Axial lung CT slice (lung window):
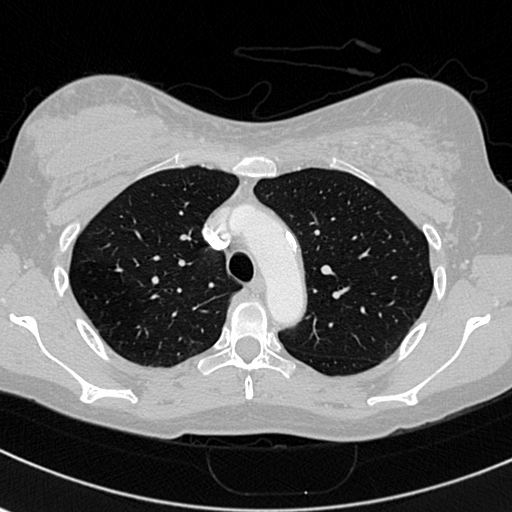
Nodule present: no